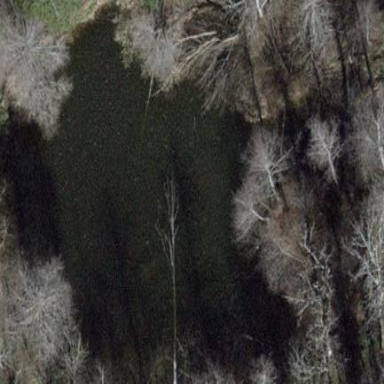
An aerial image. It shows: Peaceful pond surrounded by nature.